Question: I'm new to Android. I'm developing an app which blocks unwanted calls. Now I'm stuck here when I try to compare the incoming number with the numbers in contact. Here is the code. Please help.
Here while checking a Checkbox I need to block all calls from strangers (not in the contact)
'''
Bundle extra=intent.getExtras();//new
telephonyManager = (TelephonyManager)context.getSystemService(Context.TELEPHONY_SERVICE);
if(extra!=null)//new=== getting the blocked number {
state=extra.getString(telephonyManager.EXTRA_STATE);
if(state.equals(telephonyManager.EXTRA_STATE_RINGING)) {
number=extra.getString(telephonyManager.EXTRA_INCOMING_NUMBER);
Log.w("INCOMMING NUMBER",number);
}
}
if(noStrangers_cb.isChecked()){
Cursor phones1 = getContentResolver().query(ContactsContract.CommonDataKinds.Phone.CONTENT_URI, null,null,null, null);
while (phones1.moveToNext()){
String phoneNumber = phones1.getString(phones1.getColumnIndex(ContactsContract.CommonDataKinds.Phone.NUMBER));
Log.d("NUMBER IN CONTACT",phoneNumber );
//boolean val= number== phoneNumber;
//String no=number;
//Log.d("ASSIGNING NUMBER TO NO = ", no);
//Collator c=Collator.getInstance();
if(!phoneNumber.equals(number))
{
Log.d("IF ", "STRANGERS"+number);
//Log.d("NUMBER CHECKING", "NUMBER = "+number+"CONTACT = "+phoneNumber);
try {
telephonyService.endCall();
} catch (Exception e) {
// TODO Auto-generated catch block
e.printStackTrace();
}
}
}
phones1.close();
}//end if Strangers
'''
LOGCAT:

Updated code is below:
'''
if(allContacts_cb.isChecked())
{
Log.d("BLOCK ALL CONTACTS","blocking contacts.........." );
Cursor phones = getContentResolver().query(ContactsContract.CommonDataKinds.Phone.CONTENT_URI, null,null,null, null);
while (phones.moveToNext())
{
String phoneNumber = phones.getString(phones.getColumnIndex(ContactsContract.CommonDataKinds.Phone.NUMBER));
Log.d("NUMBER IN CONTACT ",phoneNumber );
String num=phoneNumber.replace("-","");
String incom=incomingNumber;
String s1="0"+num;
String s2="+91"+num;
if((num.equals(incomingNumber))||((s1).equals(incomingNumber))||(s2).equals(incomingNumber))//if(phoneNumber.compareTo(no)==0)//&&(checking==true))
{
Log.d("IF ", "INSIDE IF OF BLOCKING CONTACTS");//+cn+"num"+n);
Log.d("NUMBER CHECKING", "NUMBER = "+number+"CONTACT = "+phoneNumber);
try {
ending1=telephonyService.endCall();
if(ending1)
{
for(int i=1;i<=1;i++)
{
android.telephony.SmsManager sms = android.telephony.SmsManager.getDefault();
sms.sendTextMessage(incom, null, SMS, null, null);
break;
}
}
} catch (Exception e) {
// TODO Auto-generated catch block
e.printStackTrace();
}
}
else
{
if(noStrangers_cb.isChecked())
{
try {
telephonyService.endCall();
} catch (RemoteException e) {
// TODO Auto-generated catch block
e.printStackTrace();
}
}
}
}//end of while
phones.close();
}//end if allContacts
'''
Can anyone help me.. Please..
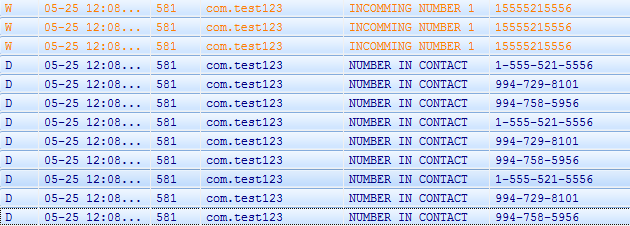
Answer: Replacing _ character from your number is not your final solution. You should read <URL> which can be used for various type of operations related to phone numbers.
Read details <URL>.
And below is code snipped which can be used for your purpose.
'''
public boolean isCallerInDatabase(String caller, String phoneNumberFromDb) {
phoneUtil = PhoneNumberUtil.getInstance();
if(phoneUtil.isNumberMatch(caller, phoneNumberFromDb) != PhoneNumberUtil.MatchType.NO_MATCH) {
//Number matched
Log.i("TEST", "NUMBER MATCHED");
return true;
}
Log.i("TEST", "NUMBER NOT MATCHED");
return false;
}
'''
---
<URL>
Happy coding :)